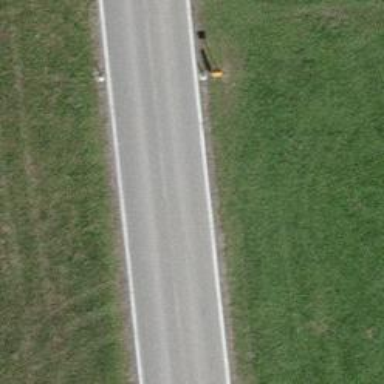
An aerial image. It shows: Pipeline marker.